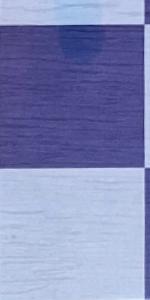
Label: Empty